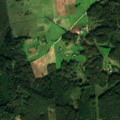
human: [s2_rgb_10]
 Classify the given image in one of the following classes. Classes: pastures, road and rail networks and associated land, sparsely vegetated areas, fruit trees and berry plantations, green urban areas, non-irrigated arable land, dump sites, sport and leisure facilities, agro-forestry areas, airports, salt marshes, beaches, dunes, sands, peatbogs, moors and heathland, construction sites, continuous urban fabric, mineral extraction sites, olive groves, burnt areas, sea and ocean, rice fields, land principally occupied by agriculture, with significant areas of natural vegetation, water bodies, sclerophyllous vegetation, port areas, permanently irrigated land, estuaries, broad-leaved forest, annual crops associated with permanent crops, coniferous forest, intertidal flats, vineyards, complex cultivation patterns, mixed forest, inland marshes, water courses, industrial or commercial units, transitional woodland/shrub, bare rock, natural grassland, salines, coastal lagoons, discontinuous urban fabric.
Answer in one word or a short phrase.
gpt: pastures, complex cultivation patterns, coniferous forest, mixed forest